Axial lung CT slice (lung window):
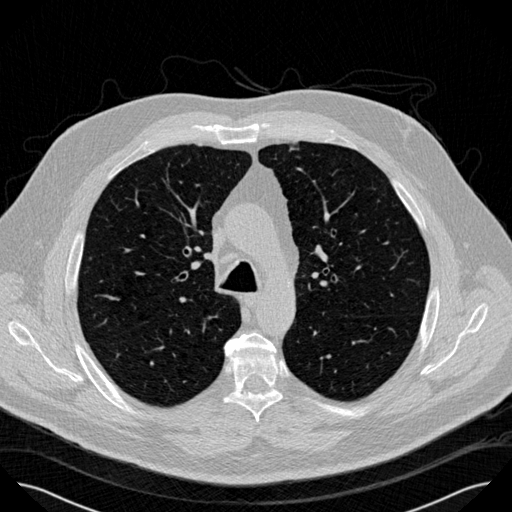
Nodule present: no